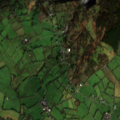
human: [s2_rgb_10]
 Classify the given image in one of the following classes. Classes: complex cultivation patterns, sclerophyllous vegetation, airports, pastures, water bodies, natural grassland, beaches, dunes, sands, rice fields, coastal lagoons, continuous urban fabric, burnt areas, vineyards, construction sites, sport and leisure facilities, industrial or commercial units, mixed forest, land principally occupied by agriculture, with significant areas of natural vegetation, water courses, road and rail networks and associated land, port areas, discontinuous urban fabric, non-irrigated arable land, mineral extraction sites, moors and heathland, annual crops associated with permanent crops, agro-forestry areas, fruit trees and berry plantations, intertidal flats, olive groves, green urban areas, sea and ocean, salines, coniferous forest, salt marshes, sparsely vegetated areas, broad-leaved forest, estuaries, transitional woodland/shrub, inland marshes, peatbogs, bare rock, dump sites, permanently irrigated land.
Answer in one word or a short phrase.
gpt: pastures, land principally occupied by agriculture, with significant areas of natural vegetation